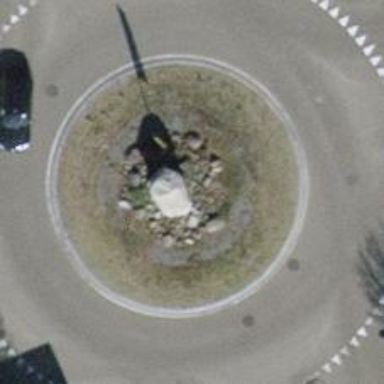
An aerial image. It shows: Secondary road made of asphalt leading to roundabout.